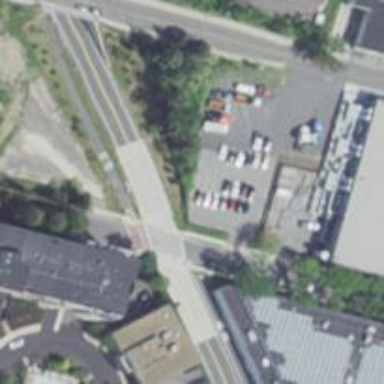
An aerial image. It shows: Busway road.